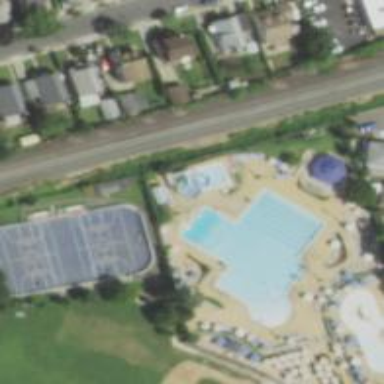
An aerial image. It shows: Water slide attraction.